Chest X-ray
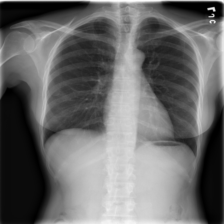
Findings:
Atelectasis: negative
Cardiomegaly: negative
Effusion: negative
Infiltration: negative
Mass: negative
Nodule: negative
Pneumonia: negative
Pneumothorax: negative
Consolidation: negative
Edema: negative
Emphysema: negative
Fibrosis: negative
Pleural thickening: negative
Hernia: negative